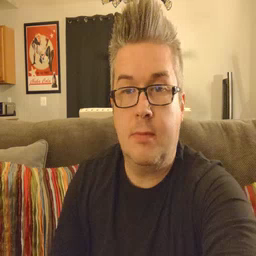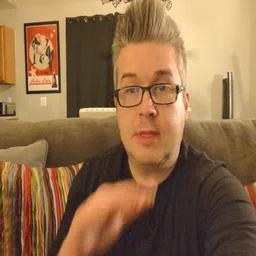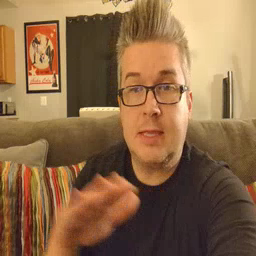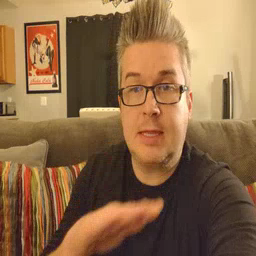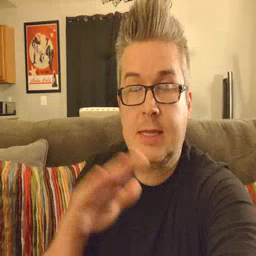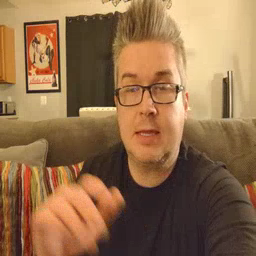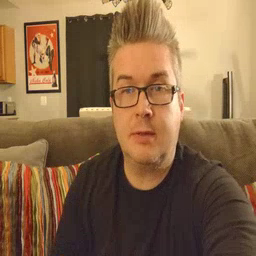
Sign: clean